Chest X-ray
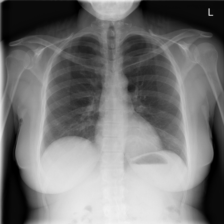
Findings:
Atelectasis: negative
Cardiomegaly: negative
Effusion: negative
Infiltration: negative
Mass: negative
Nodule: negative
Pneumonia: negative
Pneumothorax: negative
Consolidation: negative
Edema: negative
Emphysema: negative
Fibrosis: negative
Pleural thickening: negative
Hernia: negative